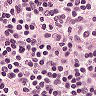
Metastatic tissue present: no